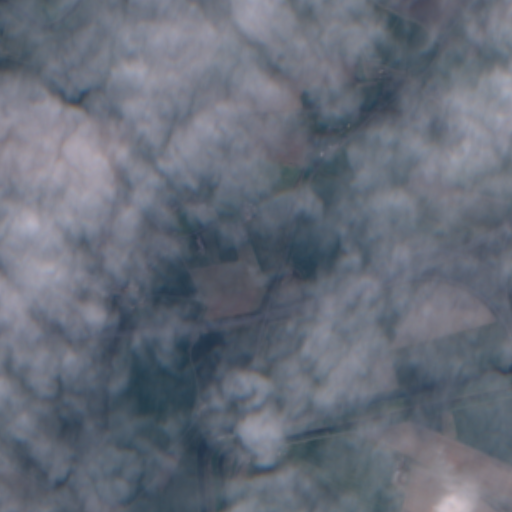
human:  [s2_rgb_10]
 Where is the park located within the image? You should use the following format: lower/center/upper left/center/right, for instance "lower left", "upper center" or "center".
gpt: The park is located in the upper right of the image.
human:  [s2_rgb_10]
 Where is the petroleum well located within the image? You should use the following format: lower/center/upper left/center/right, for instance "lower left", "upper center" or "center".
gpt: The petroleum well is located in the upper right of the image.
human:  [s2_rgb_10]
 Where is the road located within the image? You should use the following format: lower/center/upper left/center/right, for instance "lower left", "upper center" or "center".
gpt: There is no road in the image.